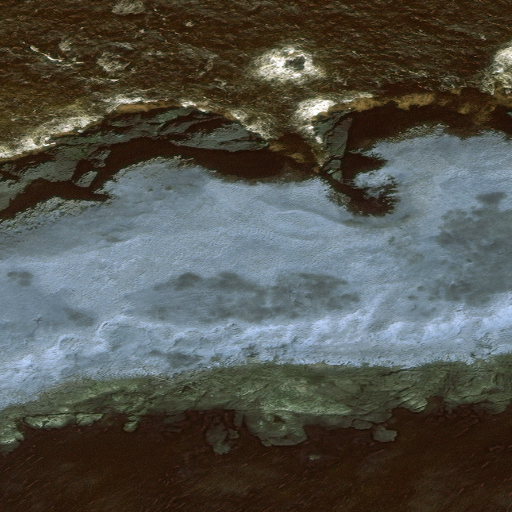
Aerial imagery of island in Alaska named Adugak Island containing only unknown